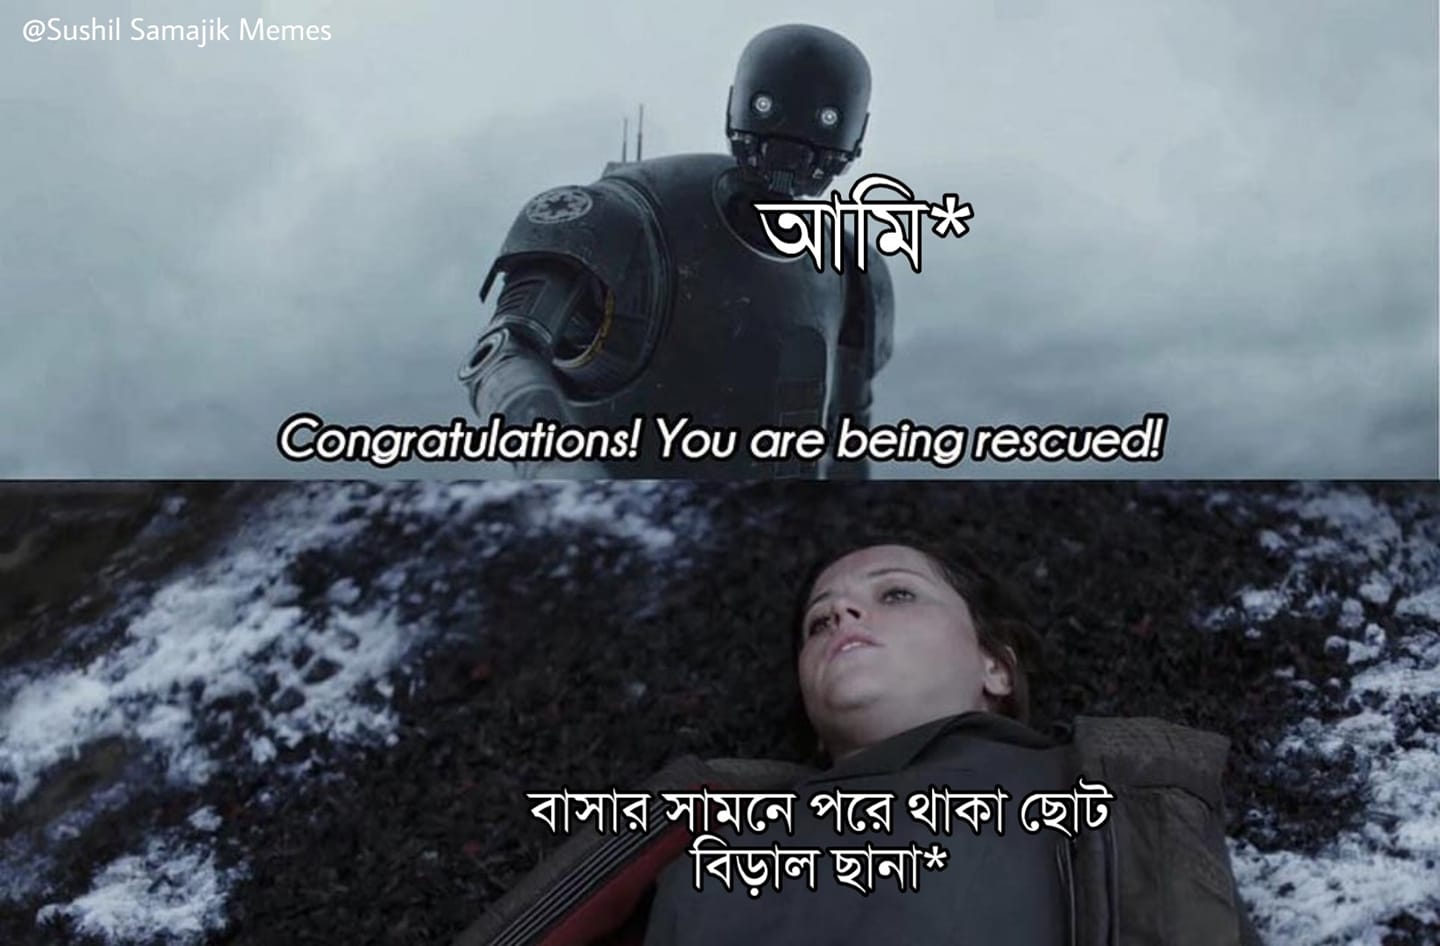
Caption: আমি*   Congratulations !   You are being rescued !  বাসার সামনে পরে থাকা ছোট বিড়াল ছানা*
Label: non-hate